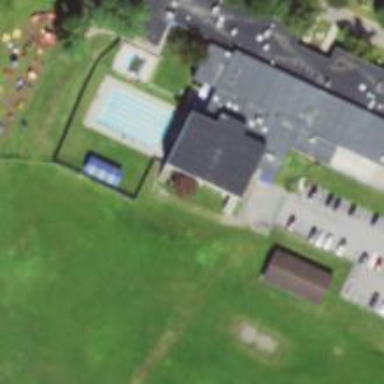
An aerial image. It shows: Swimming pool located in leisure land.